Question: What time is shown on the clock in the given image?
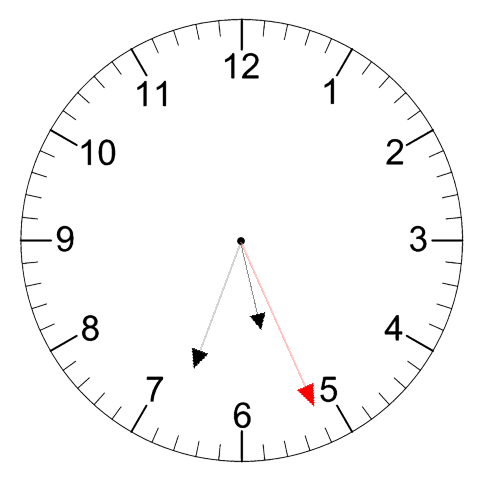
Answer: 05:33:26